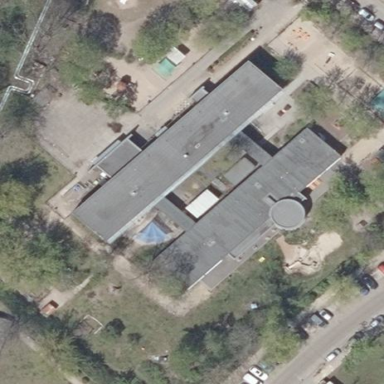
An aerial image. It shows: Kindergarten.